Brain MRI, t1w sequence, axial 2D slice.
Patient: age 42, sex F, weight 95 kg, height 1.95 m
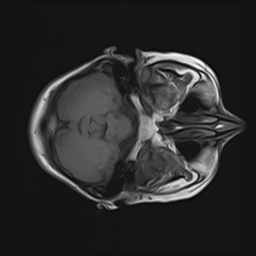